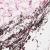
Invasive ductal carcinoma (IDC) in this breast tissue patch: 0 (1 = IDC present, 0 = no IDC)